Interaction volume radius: 5 \u00c5
Interaction volume height: 10 \u00c5
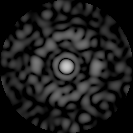
Disorder parameter: 0.8128